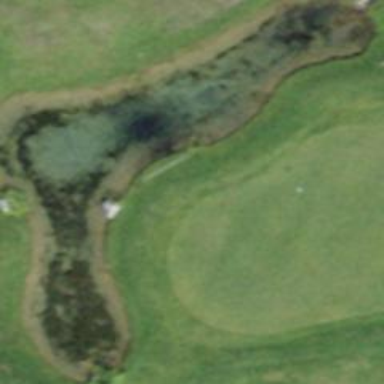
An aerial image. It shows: Water hazard on golf course. The hazard is natural water feature.